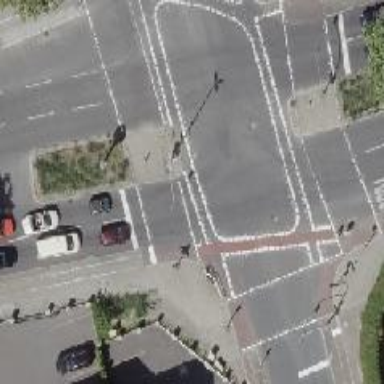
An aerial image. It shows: Road crossing with traffic signals.